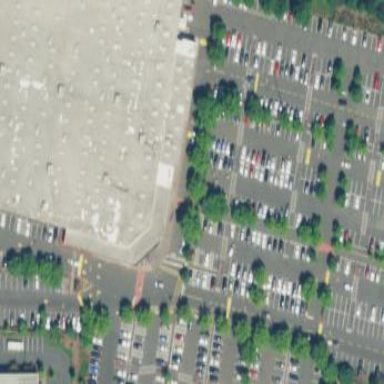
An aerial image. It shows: Parking area.